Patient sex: M
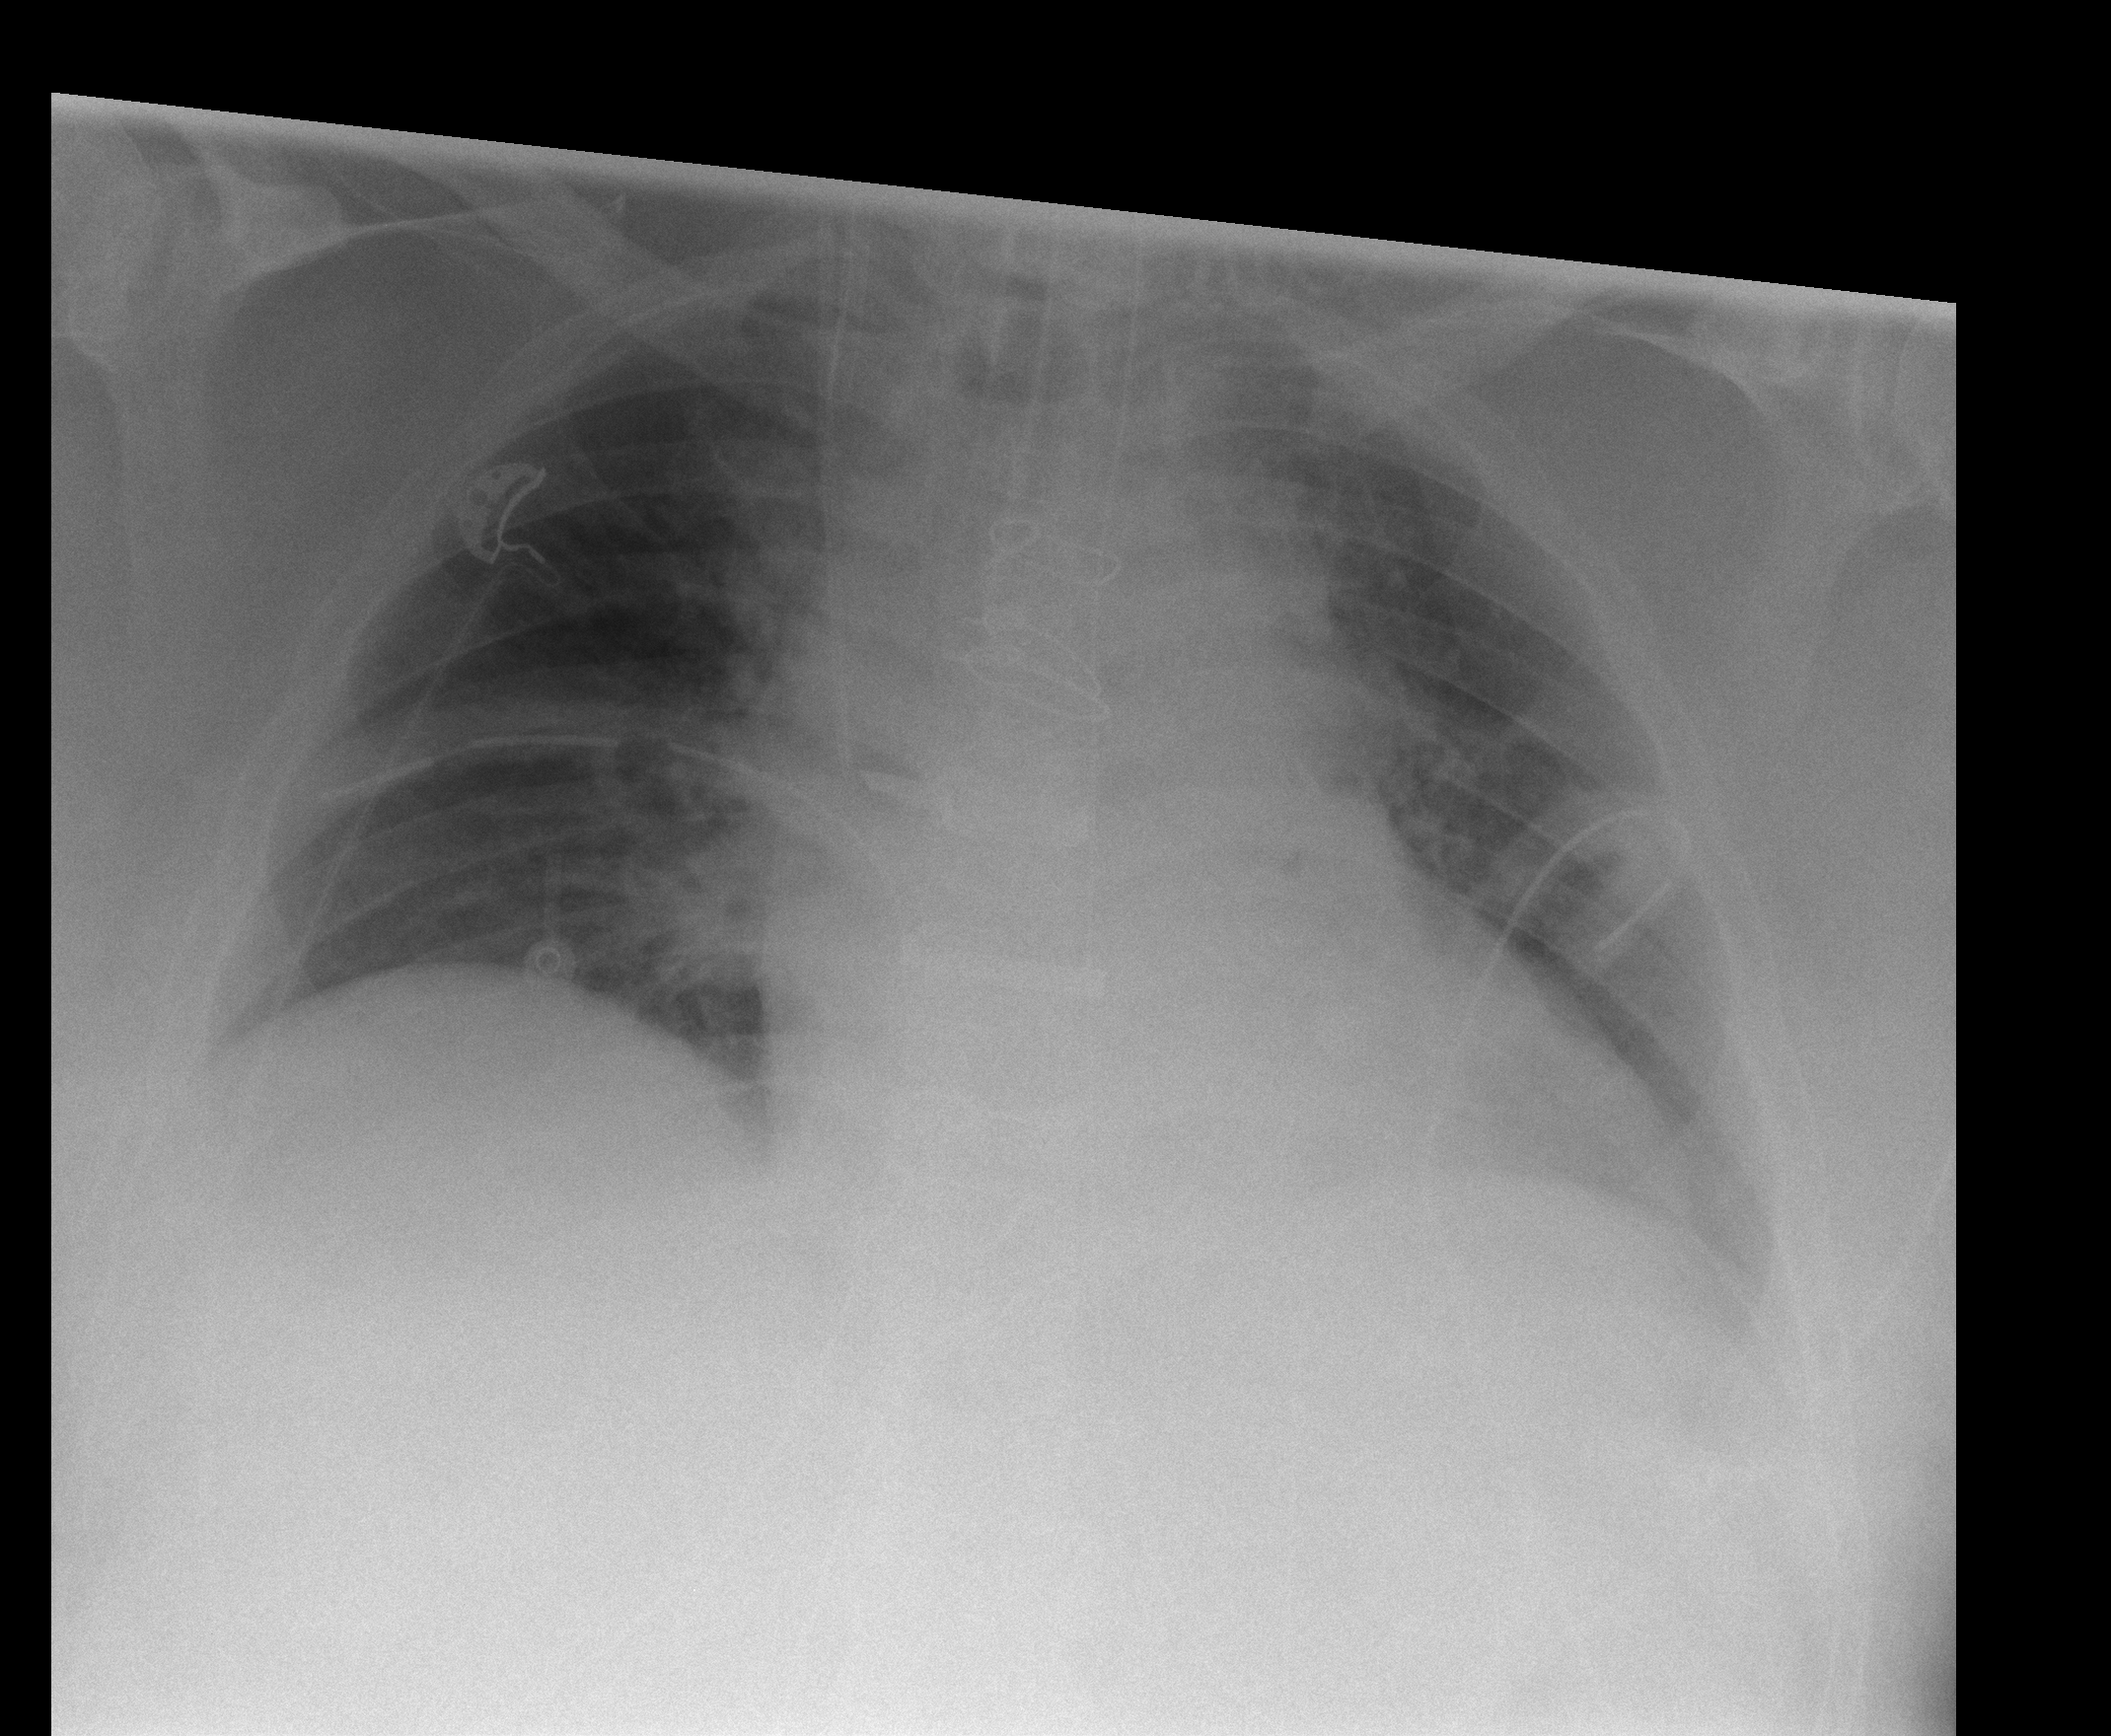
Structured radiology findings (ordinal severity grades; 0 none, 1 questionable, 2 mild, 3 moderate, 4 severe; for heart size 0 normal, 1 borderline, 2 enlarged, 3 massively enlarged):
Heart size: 2
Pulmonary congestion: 3
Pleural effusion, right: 0
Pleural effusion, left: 2
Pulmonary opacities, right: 0
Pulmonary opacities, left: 0
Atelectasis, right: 0
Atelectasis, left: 2